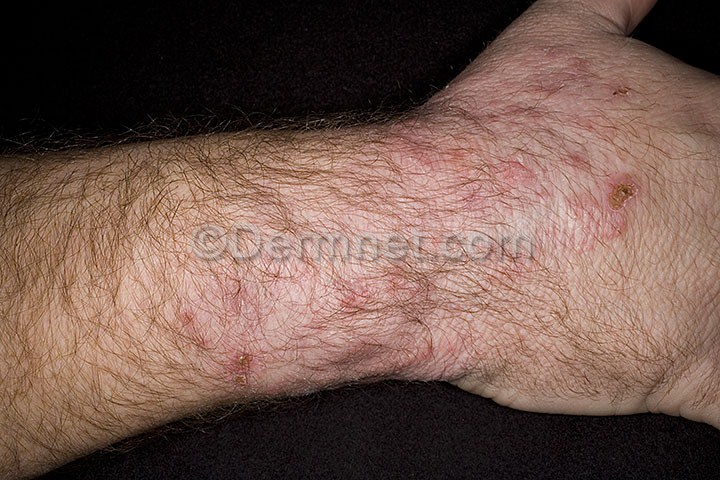
Disease: Tinea Ringworm Candidiasis and other Fungal Infections